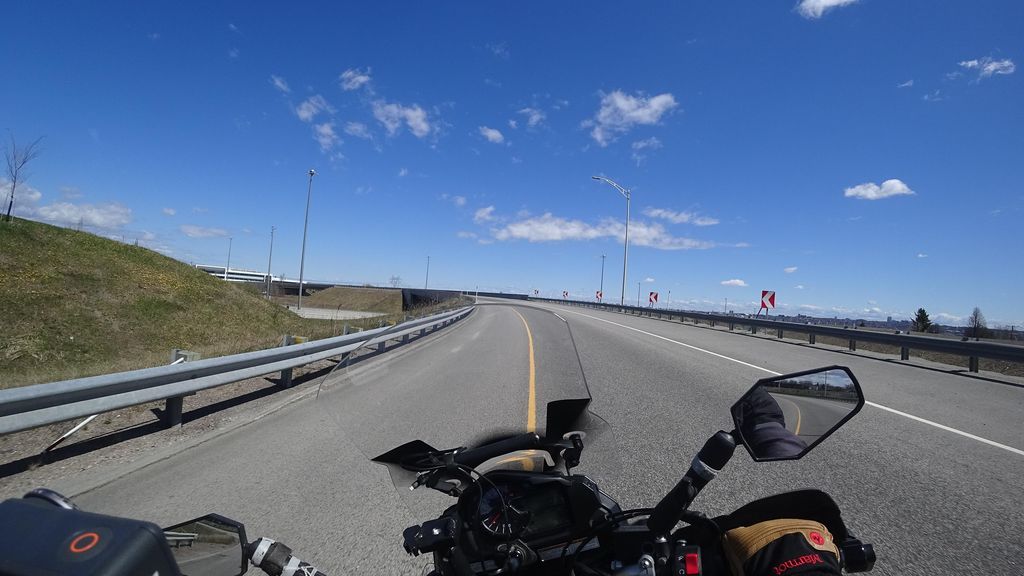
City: quebec_city